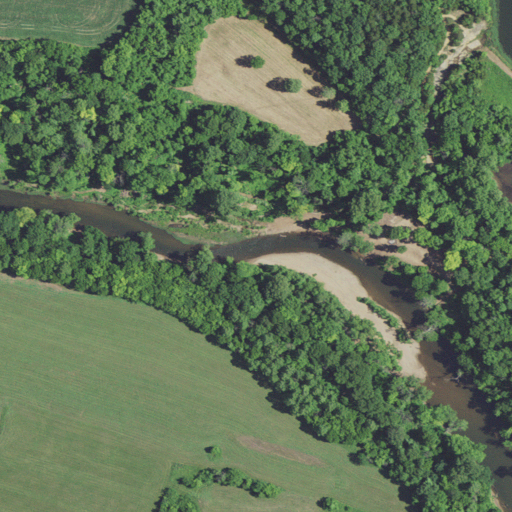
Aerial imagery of valley in Missouri named Big Chief Hollow containing deciduous forest, pasture, woody wetlands, mixed forest, grassland, herbaceous wetlands, and open water